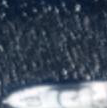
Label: Civil_yacht